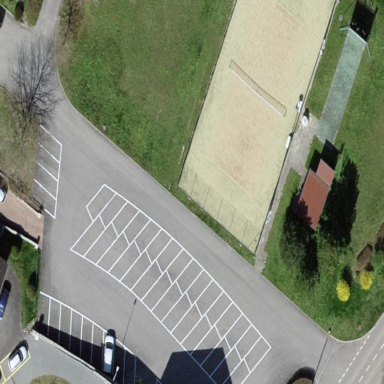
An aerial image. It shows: Tennis court on the leisure land pitch.